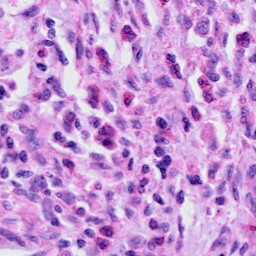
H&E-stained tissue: Cervix